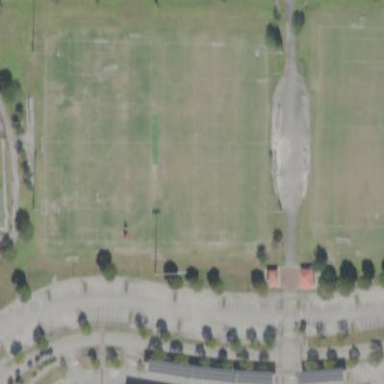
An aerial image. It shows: Soccer pitch for outdoor sports and leisure activities.